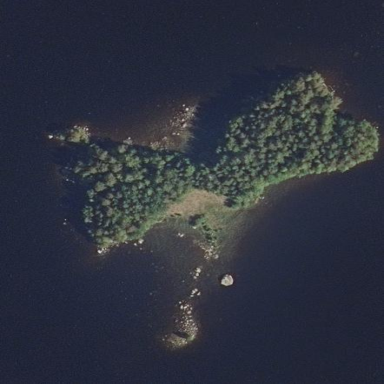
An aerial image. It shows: Islet.